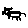
Label: cat